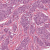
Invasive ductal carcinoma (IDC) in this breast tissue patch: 1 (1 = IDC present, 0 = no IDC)